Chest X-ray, AP view. Patient: 57 years old, sex F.
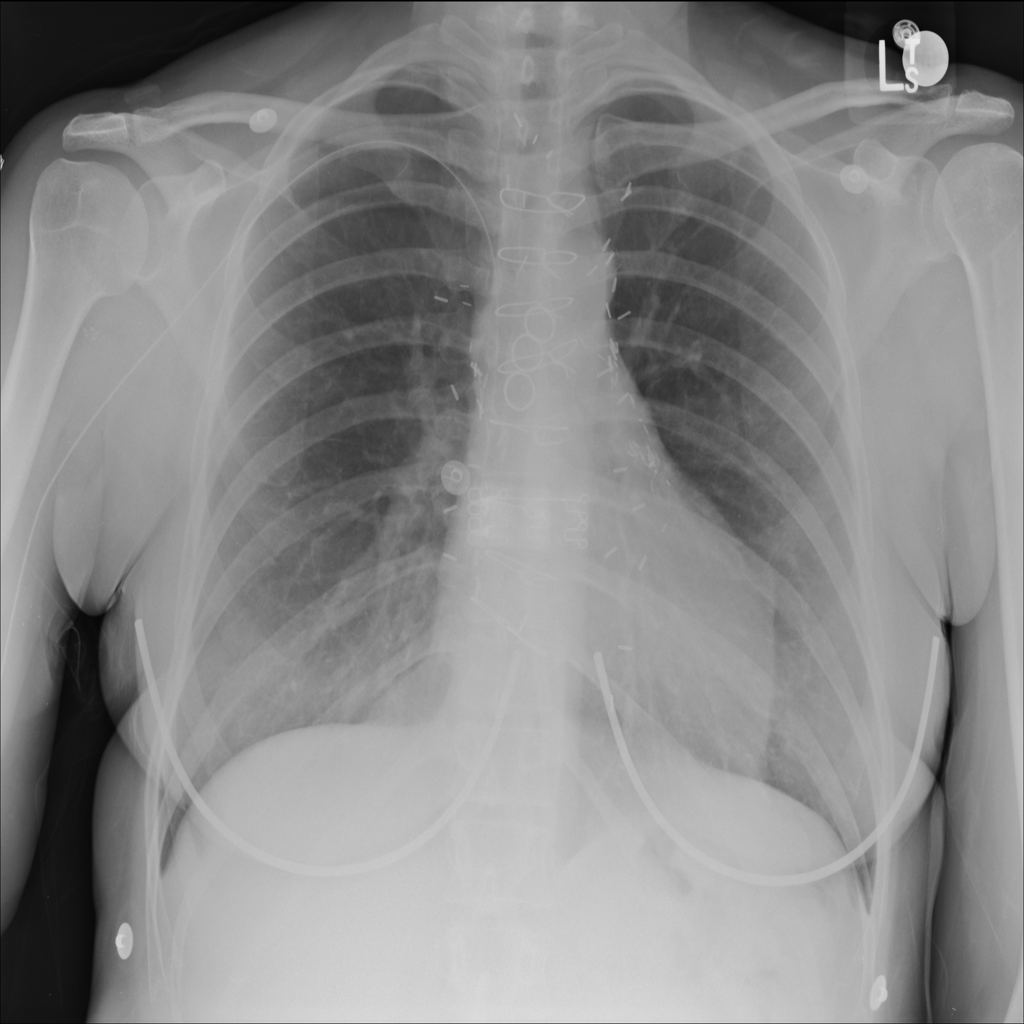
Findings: No Finding